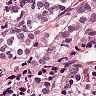
Metastatic tissue present: yes